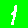
Digit: 1